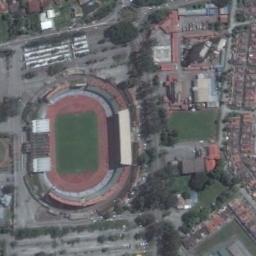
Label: stadium